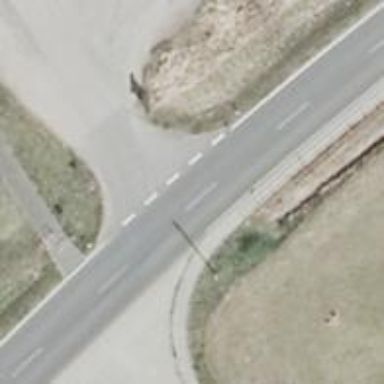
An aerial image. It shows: Unclassified road with asphalt surface.